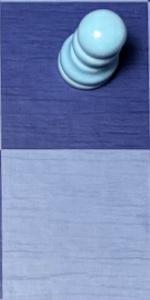
Label: Empty